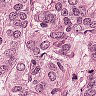
Metastatic tissue present: yes